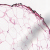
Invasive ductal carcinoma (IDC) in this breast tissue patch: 0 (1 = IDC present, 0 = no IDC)